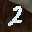
Label: 2